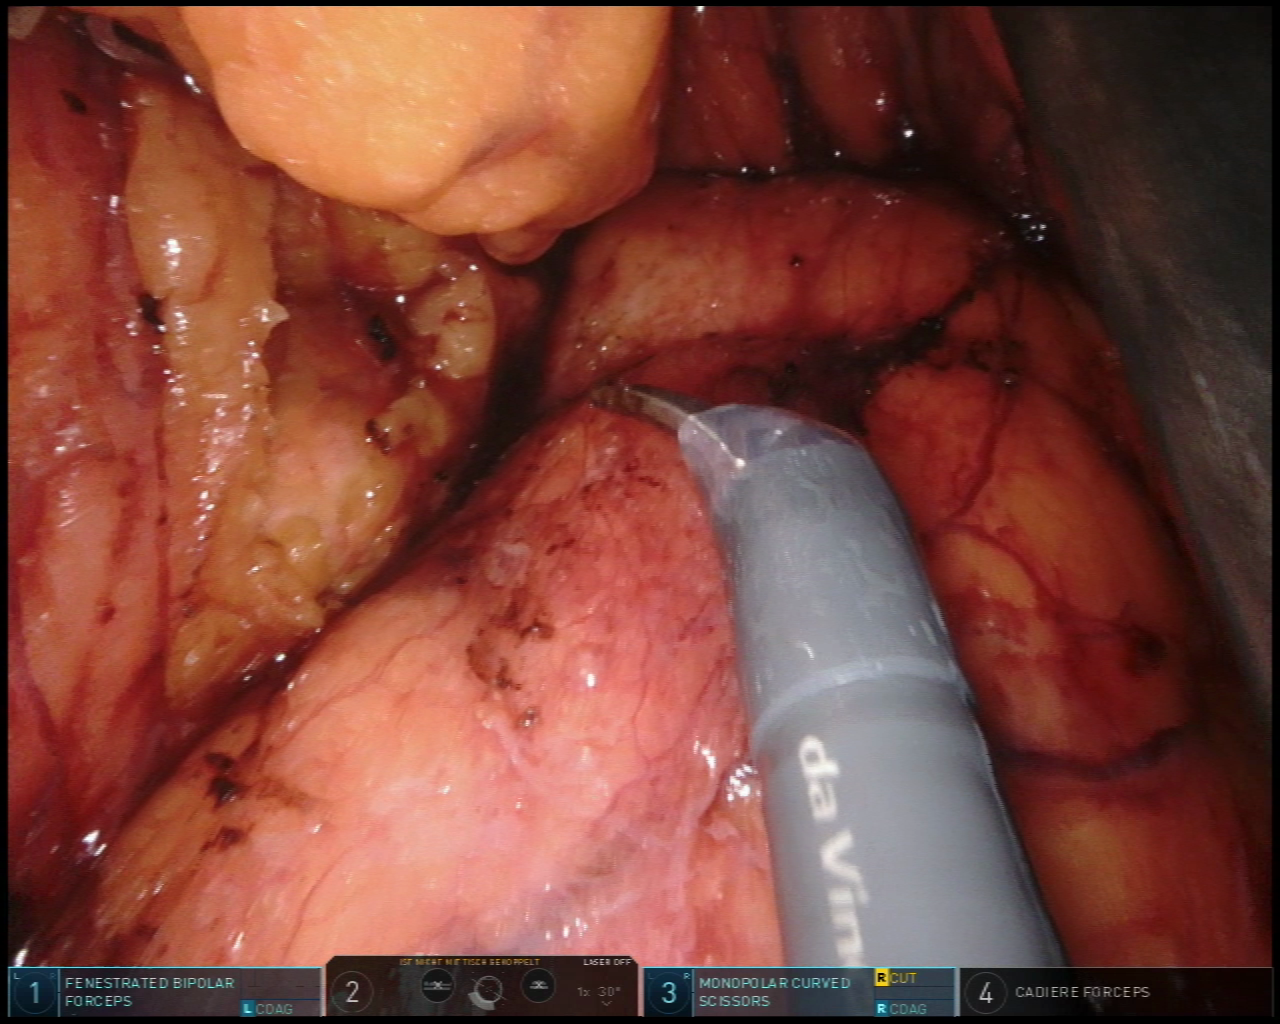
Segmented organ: pancreas
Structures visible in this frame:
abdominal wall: no
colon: no
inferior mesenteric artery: no
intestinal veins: no
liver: no
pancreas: yes
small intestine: no
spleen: no
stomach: no
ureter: no
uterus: no
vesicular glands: no